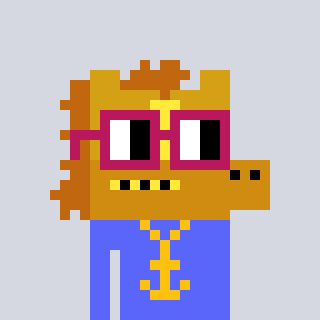
a pixel art character with square dark red glasses, a yellow horse-shaped head and a purple-colored body on a cool background